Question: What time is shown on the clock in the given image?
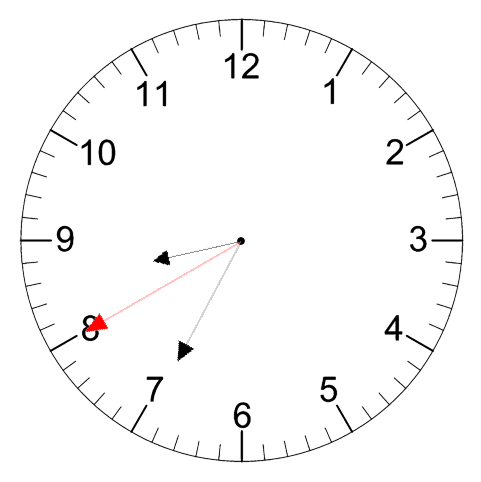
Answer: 08:34:40